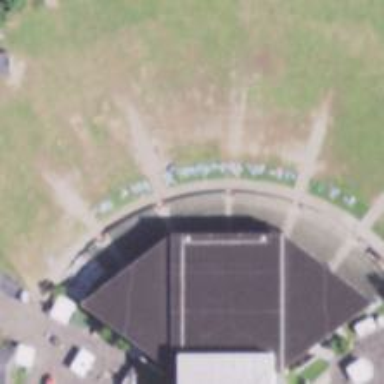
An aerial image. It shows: Bleachers on leisure land.